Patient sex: M
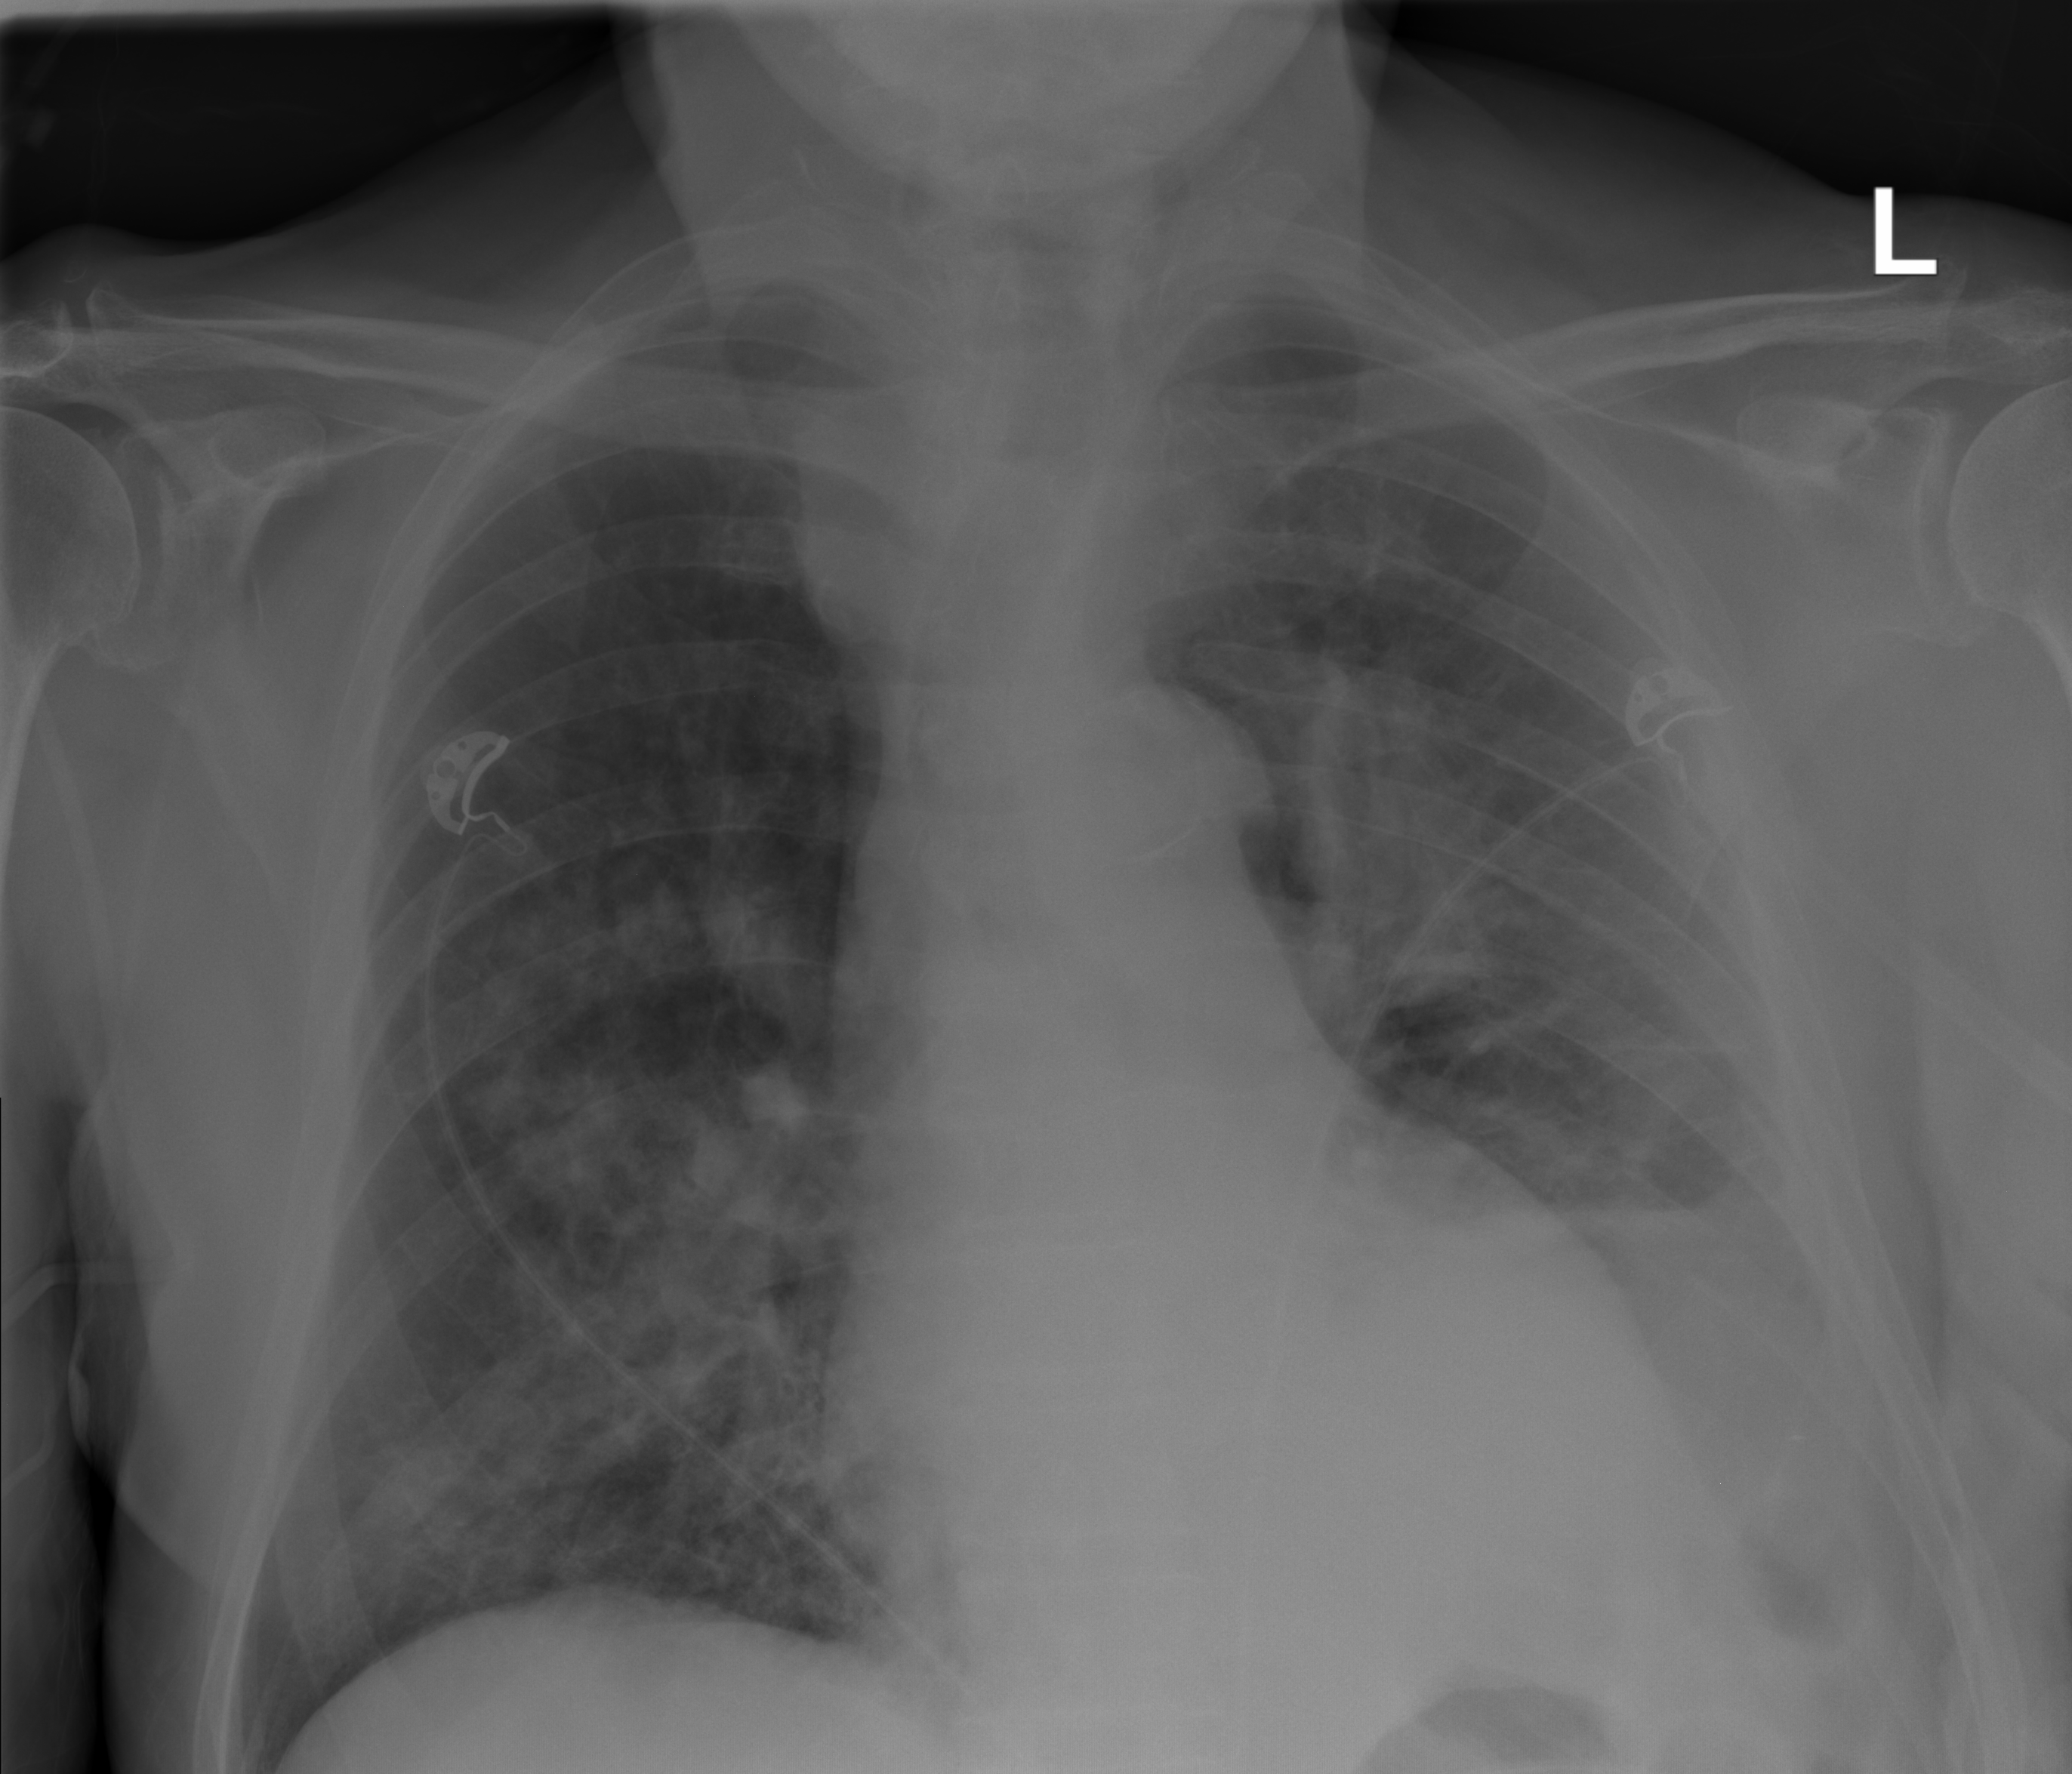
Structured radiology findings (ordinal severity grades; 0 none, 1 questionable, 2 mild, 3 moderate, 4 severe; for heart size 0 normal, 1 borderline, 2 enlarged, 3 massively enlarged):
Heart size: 1
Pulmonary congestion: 2
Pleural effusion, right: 0
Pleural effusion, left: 3
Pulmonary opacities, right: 2
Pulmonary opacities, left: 0
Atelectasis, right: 2
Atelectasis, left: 3